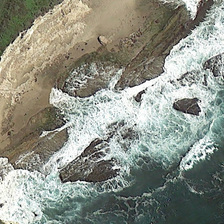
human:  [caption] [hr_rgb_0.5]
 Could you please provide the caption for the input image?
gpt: a piece of ocean is near a yellow beach and some meadows .

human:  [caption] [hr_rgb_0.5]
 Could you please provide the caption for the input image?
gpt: a piece of ocean is near a yellow beach and some meadows .

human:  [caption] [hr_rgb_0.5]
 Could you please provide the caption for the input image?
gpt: a piece of ocean is near a yellow beach and some meadows .

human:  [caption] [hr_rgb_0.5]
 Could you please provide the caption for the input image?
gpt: a piece of ocean is near a yellow beach and some meadows .

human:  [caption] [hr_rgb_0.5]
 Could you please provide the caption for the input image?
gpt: a piece of ocean is near a yellow beach and some meadows .